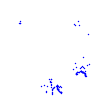
Particle: kaon